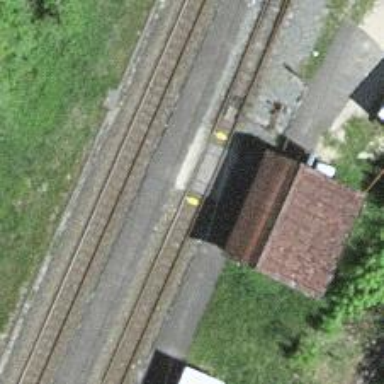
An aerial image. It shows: Stop for narrow gauge railways at public transport stop position.